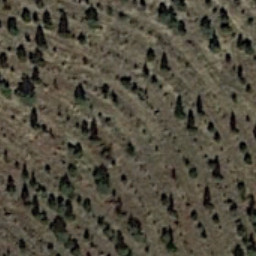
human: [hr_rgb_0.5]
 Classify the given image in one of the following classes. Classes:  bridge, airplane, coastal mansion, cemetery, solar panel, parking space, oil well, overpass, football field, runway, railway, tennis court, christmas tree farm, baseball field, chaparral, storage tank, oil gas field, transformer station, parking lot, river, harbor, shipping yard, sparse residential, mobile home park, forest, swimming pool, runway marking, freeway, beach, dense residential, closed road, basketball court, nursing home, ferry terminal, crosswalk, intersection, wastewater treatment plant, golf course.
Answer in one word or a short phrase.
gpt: christmas tree farm